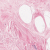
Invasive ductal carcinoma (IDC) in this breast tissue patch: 0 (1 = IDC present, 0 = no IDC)